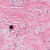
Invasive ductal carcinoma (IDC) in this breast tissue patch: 0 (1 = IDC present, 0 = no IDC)